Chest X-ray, AP view. Patient: 41 years old, sex F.
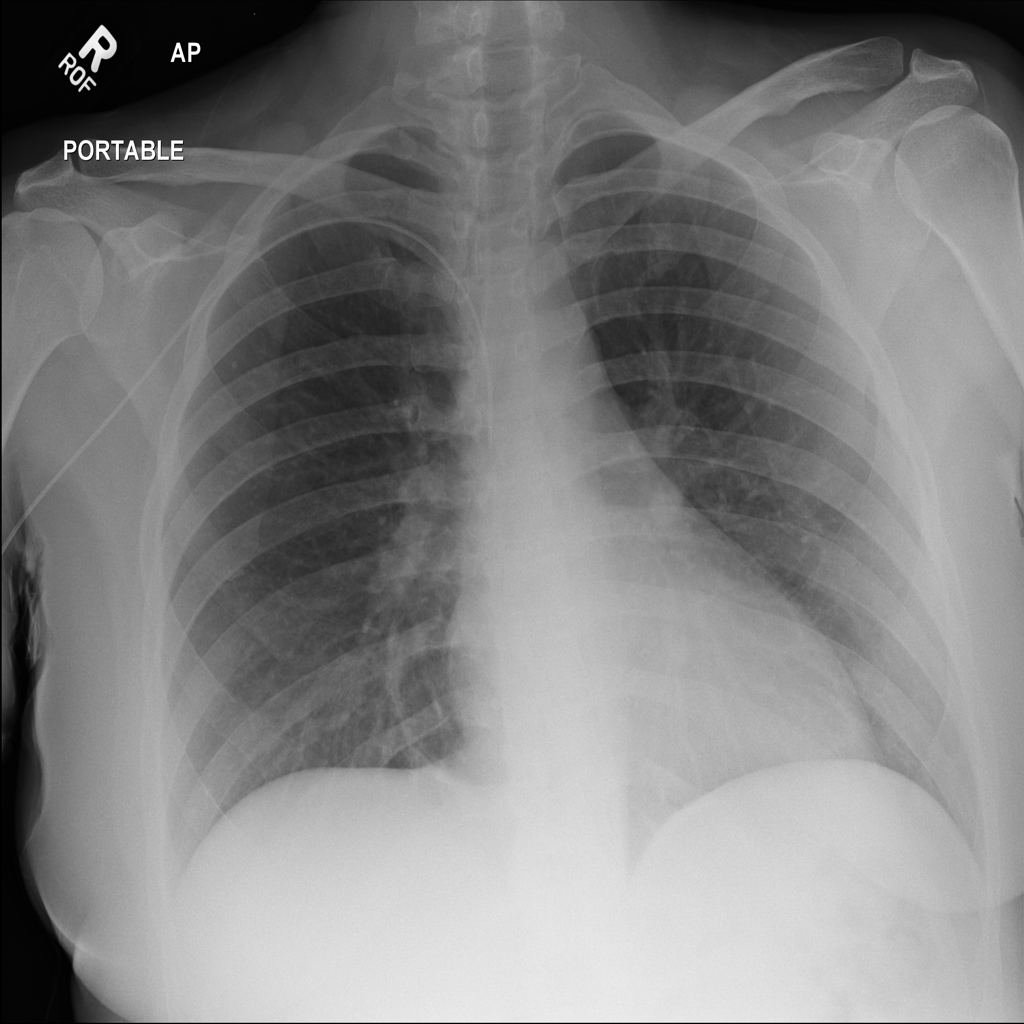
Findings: Nodule